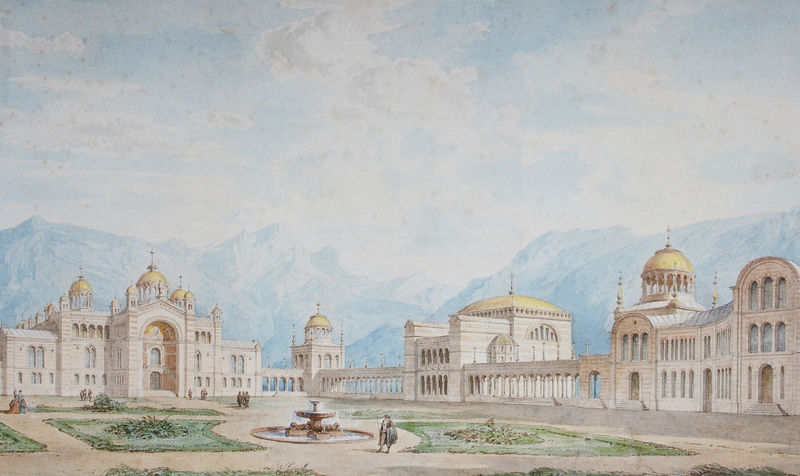
Titel: Erstes Projekt eines Byzantinischen Palasts
Künstler: Georg Dollmann
Schlagwörter: blau, himmel, wasser, weiß, wolken, aquarell, gelb, grün, landschaft, menschen, ocker, stadt, blumen, fenster, grau, hell, licht, männer, säulen, zeichnung, anlage, gebäude, park, rasen, schloss, architektur, stein, gold, pflanzen, rosa, brunnen, garten, springbrunnen, hellblau, ansicht, bogen, fassade, türen, berge, gebirge, dächer, bergkette, hof, spazieren, platz, kuppel, tor, galerie, bögen, loggia, kuppeln, orient, türme, palast, stockwerk, arkaden, portal, alleen, mauern, beete, planzen, indien, graß, rasten, säulengang, fontänen, gebitge, rondells, doldkuppel, bebcken